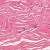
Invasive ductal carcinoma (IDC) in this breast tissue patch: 0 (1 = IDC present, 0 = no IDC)